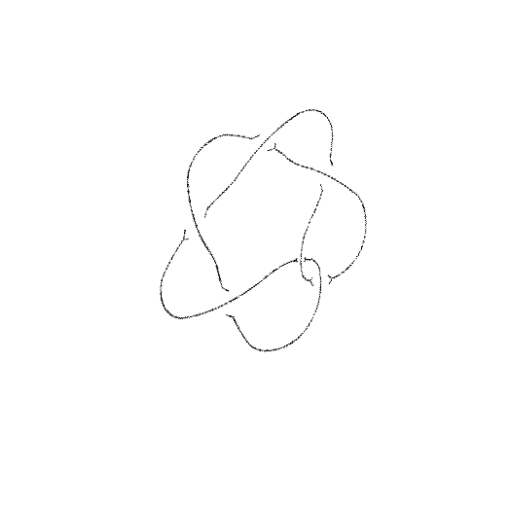
Crossing number: 6